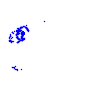
Particle: electron